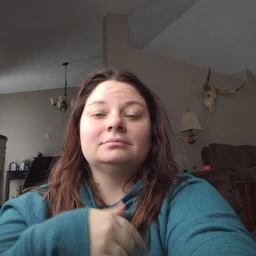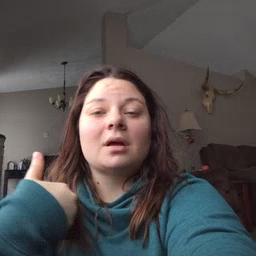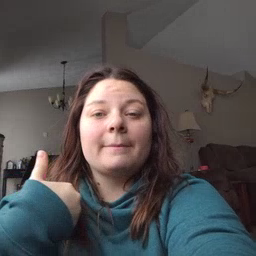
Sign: animal